Field crop: maize
Growth stage: 2
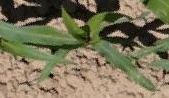
Species: maize